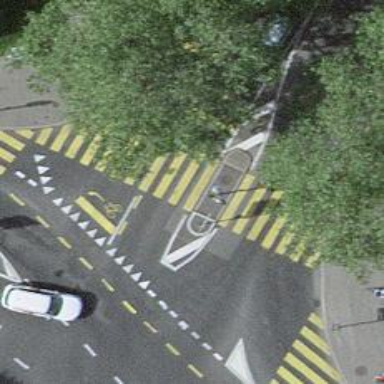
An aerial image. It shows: Road crossing with traffic signals and central island.